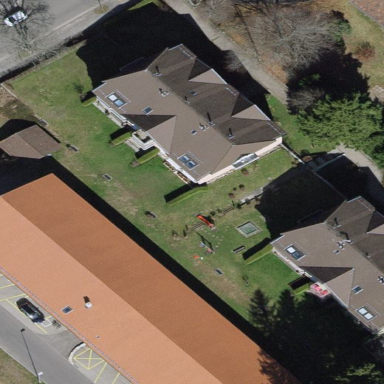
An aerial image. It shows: Residential garden area classified as leisure land.